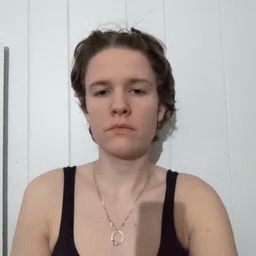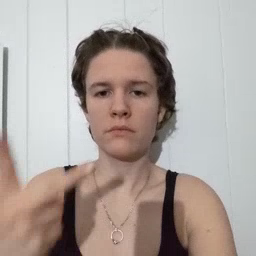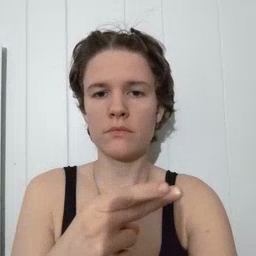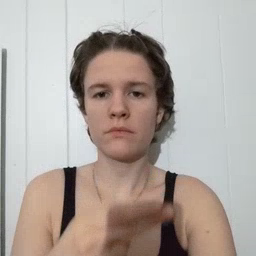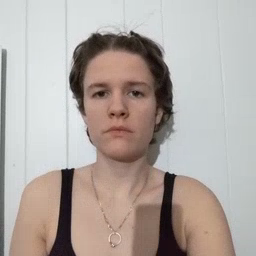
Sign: cut